五年级 · 立体几何学
计算下面图形的表面积和体积。
(1)

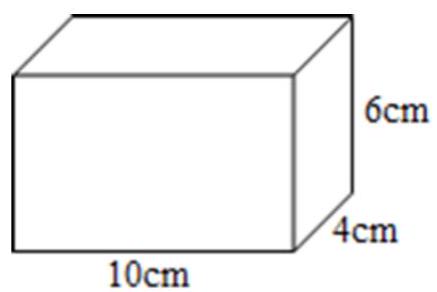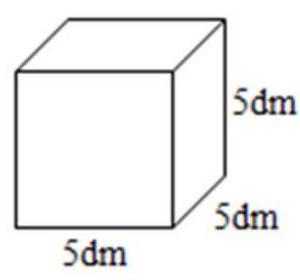
答案: 解（1）表面积: $248 \mathrm{~cm}^{2}$; 体积： $240 \mathrm{~cm}^{3}$; （2）表面积: $150 \mathrm{dm}^{2}$; 体积: $125 \mathrm{dm}^{3}$

【分析】（1）根据长方体表面积公式: 表面积 $=（$ 长 $\times$ 宽 + 长 $\times$ 高十宽 $\times$ 高 $) \times 2$; 长方体体积公式:长 $\times$ 宽 $\times$ 高, 代入数据, 即可解答;

（2）根据正方体表面积公式: 棱长 $\times$ 棱长 $\times 6$; 正方体体积公式: 棱长 $\times$ 棱长 $\times$ 棱长, 代入数据, 即可解答。

【详解】（1）表面积： $(10 \times 4+10 \times 6+4 \times 6) \times 2$

$=(40+60+24) \times 2$

$=(100+24) \times 2$

$=124 \times 2$

$=248\left(\mathrm{~cm}^{2}\right)$

体积: $10 \times 4 \times 6$

$=40 \times 6$

$=240\left(\mathrm{~cm}^{3}\right)$

（2）表面积: $5 \times 5 \times 6$

$=25 \times 6$

$=150\left(\mathrm{dm}^{2}\right)$

体积: $5 \times 5 \times 5$

$=25 \times 5$

$=125\left(\mathrm{dm}^{3}\right)$